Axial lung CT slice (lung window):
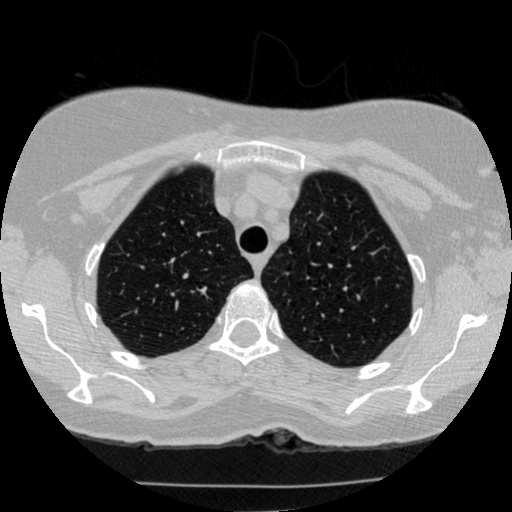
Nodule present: no